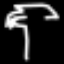
Label: palm tree